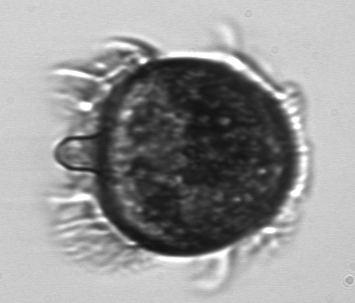
Label: Didinium